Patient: sex F, age 31
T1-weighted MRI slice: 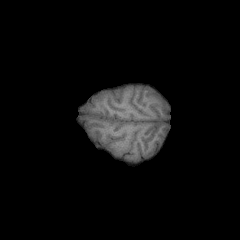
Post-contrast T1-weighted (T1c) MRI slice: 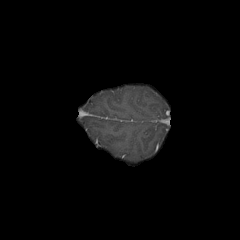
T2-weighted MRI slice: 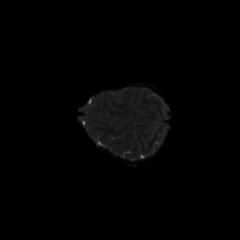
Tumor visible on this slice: no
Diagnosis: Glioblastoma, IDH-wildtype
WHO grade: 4